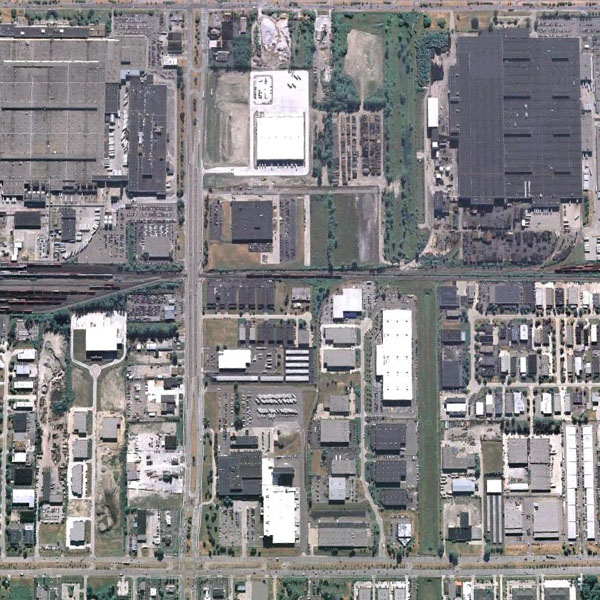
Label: Industrial